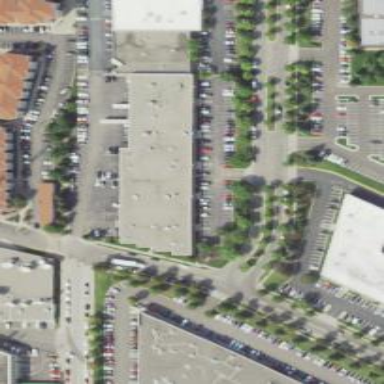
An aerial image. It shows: Parking area with surface.